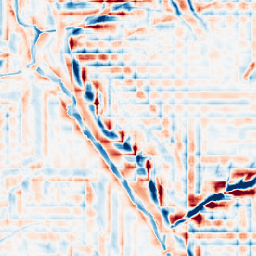
Category: wavelet
Decomposition family: wavelet_dwt
Decomposition parameters: wavelet: db2
level: 4
Upsampling method: bspline
Upsampling parameters: scale: 2
Upsampling scale: 2